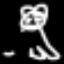
Label: frog